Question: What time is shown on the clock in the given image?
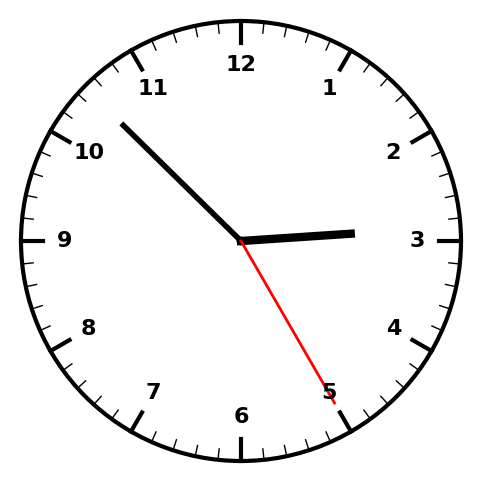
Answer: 02:52:25